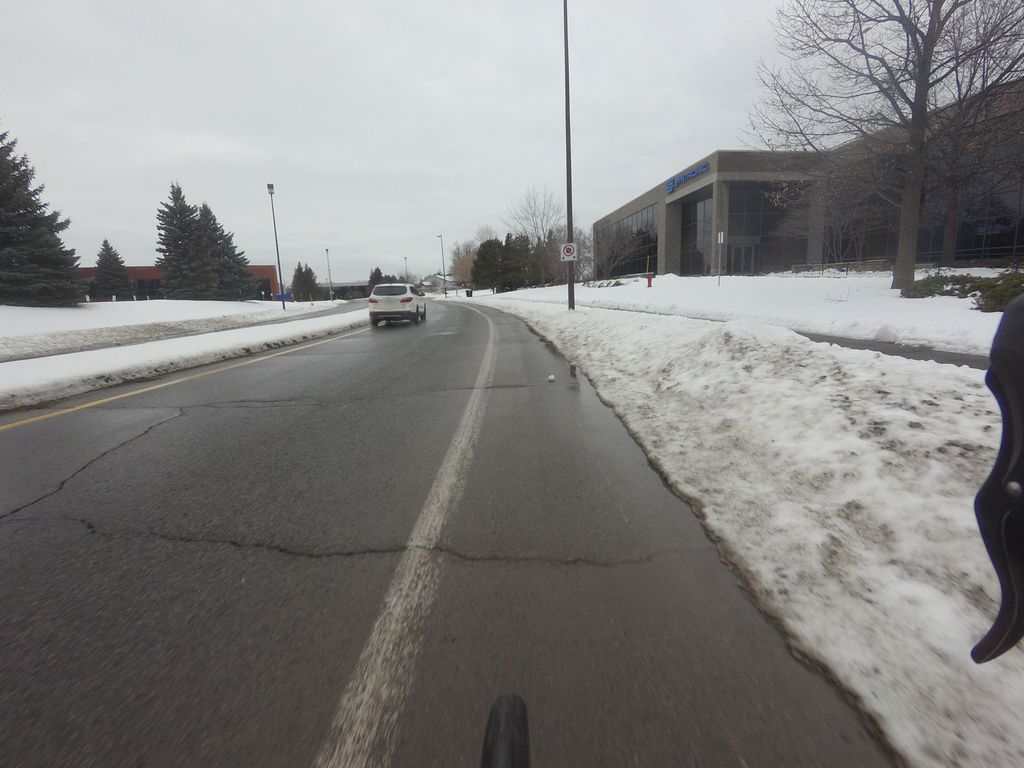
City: ottawa-gatineau